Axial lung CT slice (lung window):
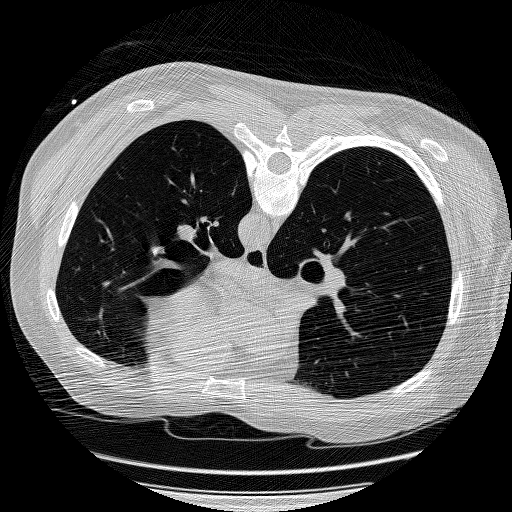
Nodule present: no